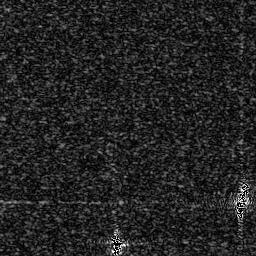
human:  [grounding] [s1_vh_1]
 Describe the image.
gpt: In the satellite image, there is  <ref>1 medium ship </ref> <box>[[91, 70, 97, 83, 0]]</box> located at bottom right,  <ref>1 small ship </ref> <box>[[42, 88, 48, 99, 0]]</box> located at bottom.